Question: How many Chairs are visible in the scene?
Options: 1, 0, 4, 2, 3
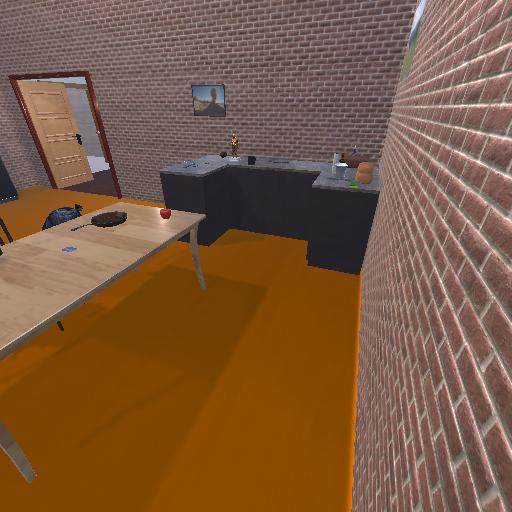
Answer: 1